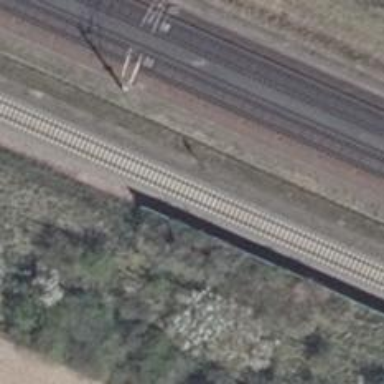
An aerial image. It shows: Solitary milestone along the railway.